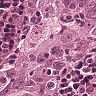
Metastatic tissue present: yes